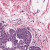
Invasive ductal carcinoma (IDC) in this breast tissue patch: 0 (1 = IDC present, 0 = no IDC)